Field crop: maize
Growth stage: 2
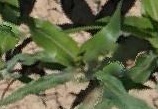
Species: maize